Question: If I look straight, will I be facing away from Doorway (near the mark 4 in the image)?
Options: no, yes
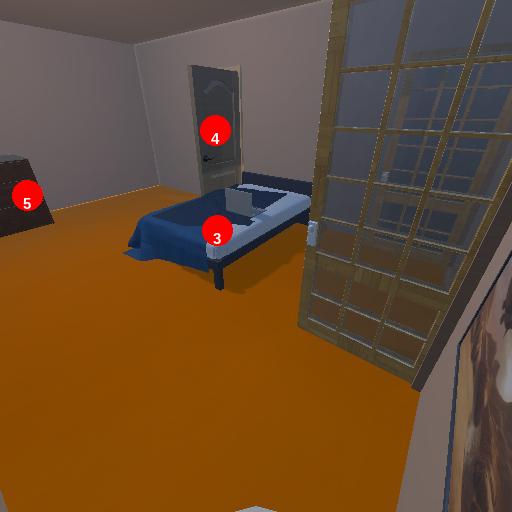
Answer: no